Question: I am developing a asp.net MVC 4 project which uses jQgrid for generating table data.In my generated grid i am providing an inline edit option for particular columns in a row.
My problem is like while editing a particular row if i press 'Enter' or 'Esc' key my selected row is going out of edit mode.
I want to disable those events Enter and Esc .
I googled about this problem and i get some interesting posts <URL>
Here in the above reference post i can see that some of the lines are commented out from 'Jqgrid.src.js' file which i dont think as a best solution.
Is there any other method so that i can disable both 'Enter' and 'Esc' Event in Jqgrid while doing inline editing.
Javascript COde
'''
jQuery("#Grid").jqGrid({
url: baseUrl + '/api/Controller/method',
datatype: "json",
mtype: "POST",
colNames: ['Col1', 'Col2', 'Col3', 'Col4', 'Col5'],
colModel: [
{ name: 'col1', index: 'col1', align: 'center', editable: true, key:true },
{ name: 'col2', index: 'col2', align: 'center' },
{ name: 'col3', index: 'col3', align: 'center', editable: true, key:true },
{ name: 'col4', index: 'col4', align: 'center' },
{ name: 'col5', index: 'col5', align: 'center', editable: true, key:true }
],
jsonReader: {
root: 'data',
id: 'col2',
repeatitems: false
},
pager: $('#Pager'),
rowNum: 10,
rowList: [10, 25, 50, 100],
autowidth: true,
shrinkToFit: false,
viewrecords: true,
loadonce: true,
autoencode: true,
multiselect: true,
height: '100%',
width: '100%',
caption: "Record"
});
'''
Sample Grid Structure

Note: Grid Image shown is not the actual grid generated with the above code.
Here in the above grid there are some columns are left editable.My scenario is like i want to put data in all editable column in each row , so that i can update the grid data to server by a button click placed below the grid(Button not shown in the above image).Here i am not using editUrl property of grid.
Currently if i edit first row and accidently if i press enter or Esc key the selected row will become non editable.I want to keep all editable cells in a row as editable untill i press the Submit button placed below the Grid.
My jQgrid Version is 4.5.4
Any help is appreciated.
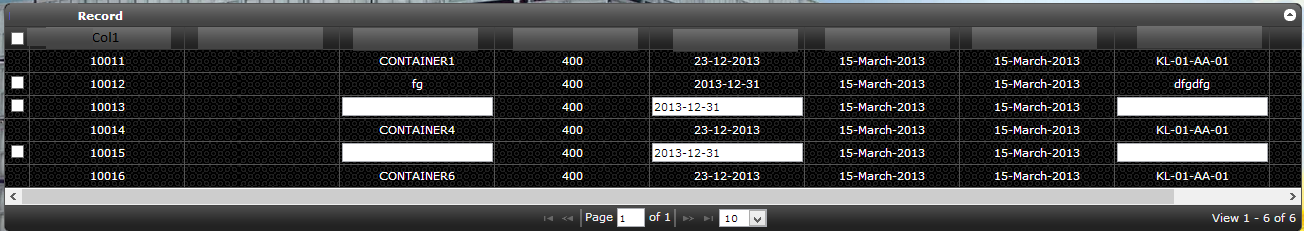
Answer: It's difficult to answer on the question which don't contains neither JavaScript code nor exact references on jqGrid version which you use. You don't describe in which form you use inline editing in the grid.
The usage of and during inline editing can be managed by 'keys: true' option. The exact syntax of the usage of 'keys' option depend on you use inline editing. For example you can call <URL> which calls 'editRow' for you. The default value of 'keys' option is already 'false', so you change the value somewhere in your code to 'true'.